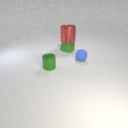
small green rubber cube to the left of small blue rubber sphere